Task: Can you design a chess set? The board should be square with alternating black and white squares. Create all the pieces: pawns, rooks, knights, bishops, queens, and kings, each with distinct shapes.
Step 3708:
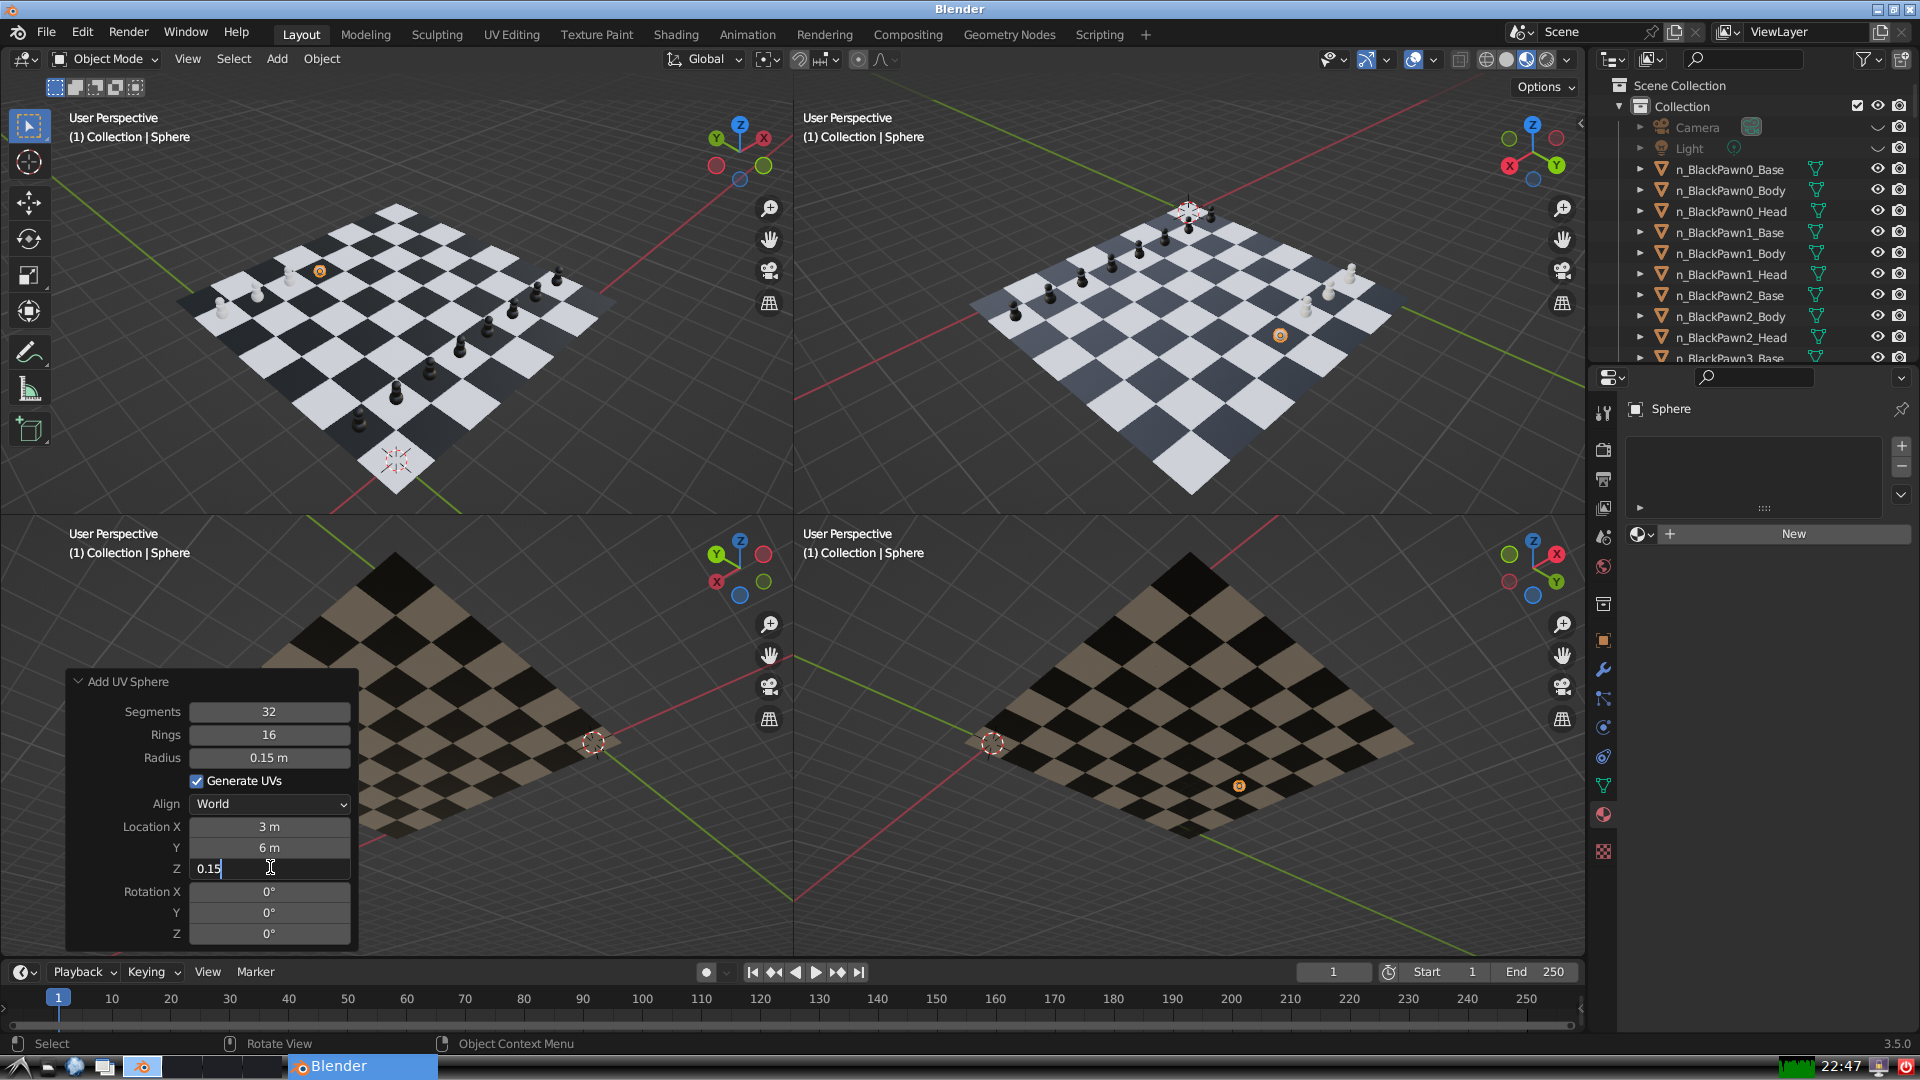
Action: {"key_press": ['Return']}